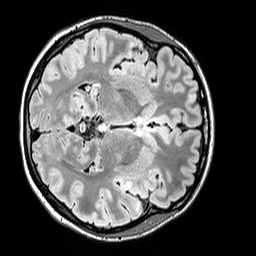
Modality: FLAIR
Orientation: axial
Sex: female
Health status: ill
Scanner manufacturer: siemens
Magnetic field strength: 3 T
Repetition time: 5 s
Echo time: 0.388 s